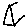
Label: triangle